Interaction volume radius: 5 \u00c5
Interaction volume height: 45 \u00c5
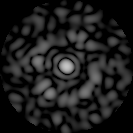
Disorder parameter: 0.8215